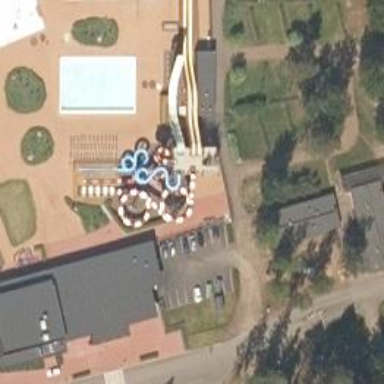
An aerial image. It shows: Water slide attraction.